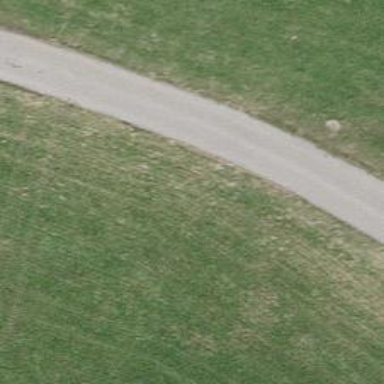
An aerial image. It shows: Asphalt road classified as tertiary.